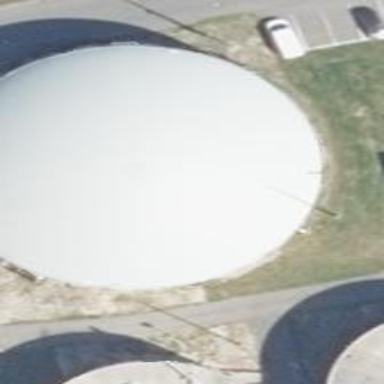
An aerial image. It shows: Silo building.